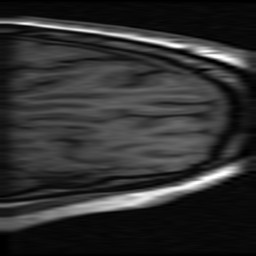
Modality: inplaneT1
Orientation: sagittal